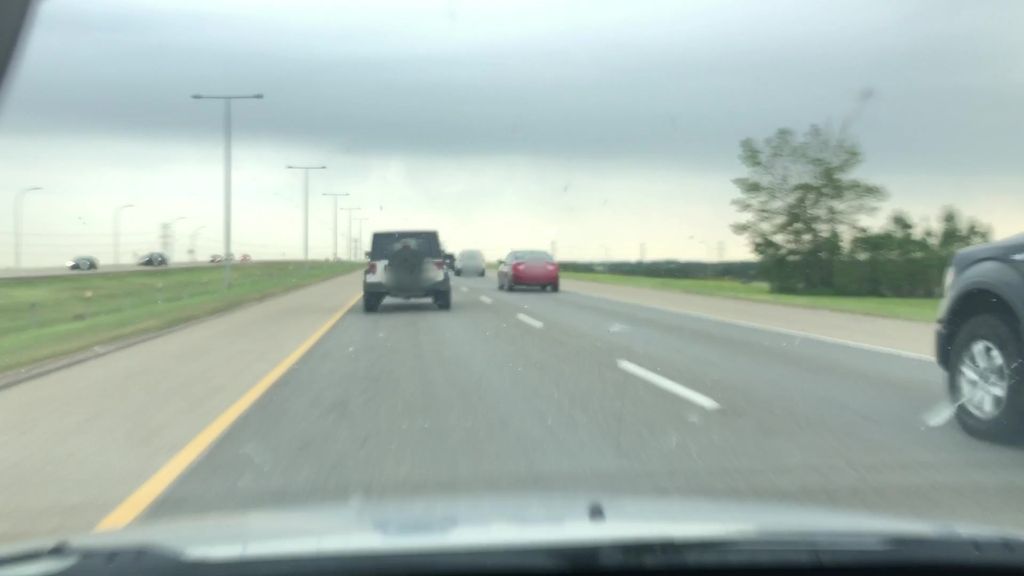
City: edmonton